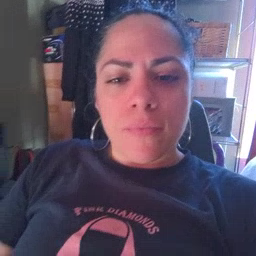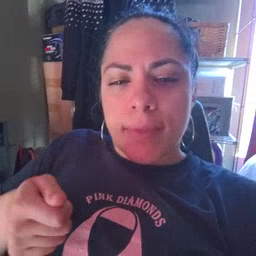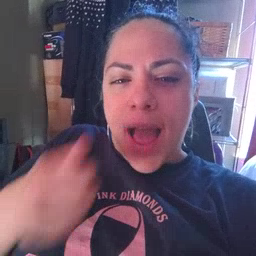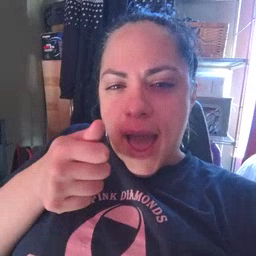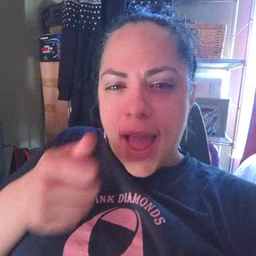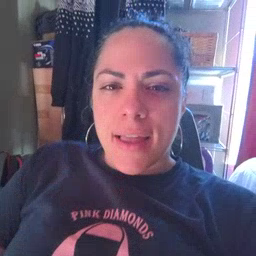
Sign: hide